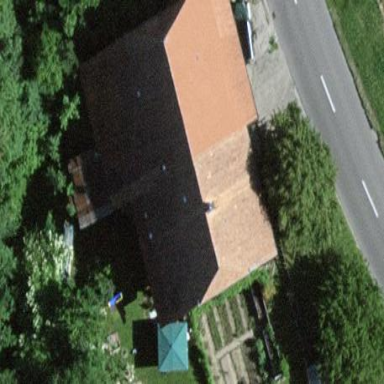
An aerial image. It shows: Farm building.